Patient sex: M
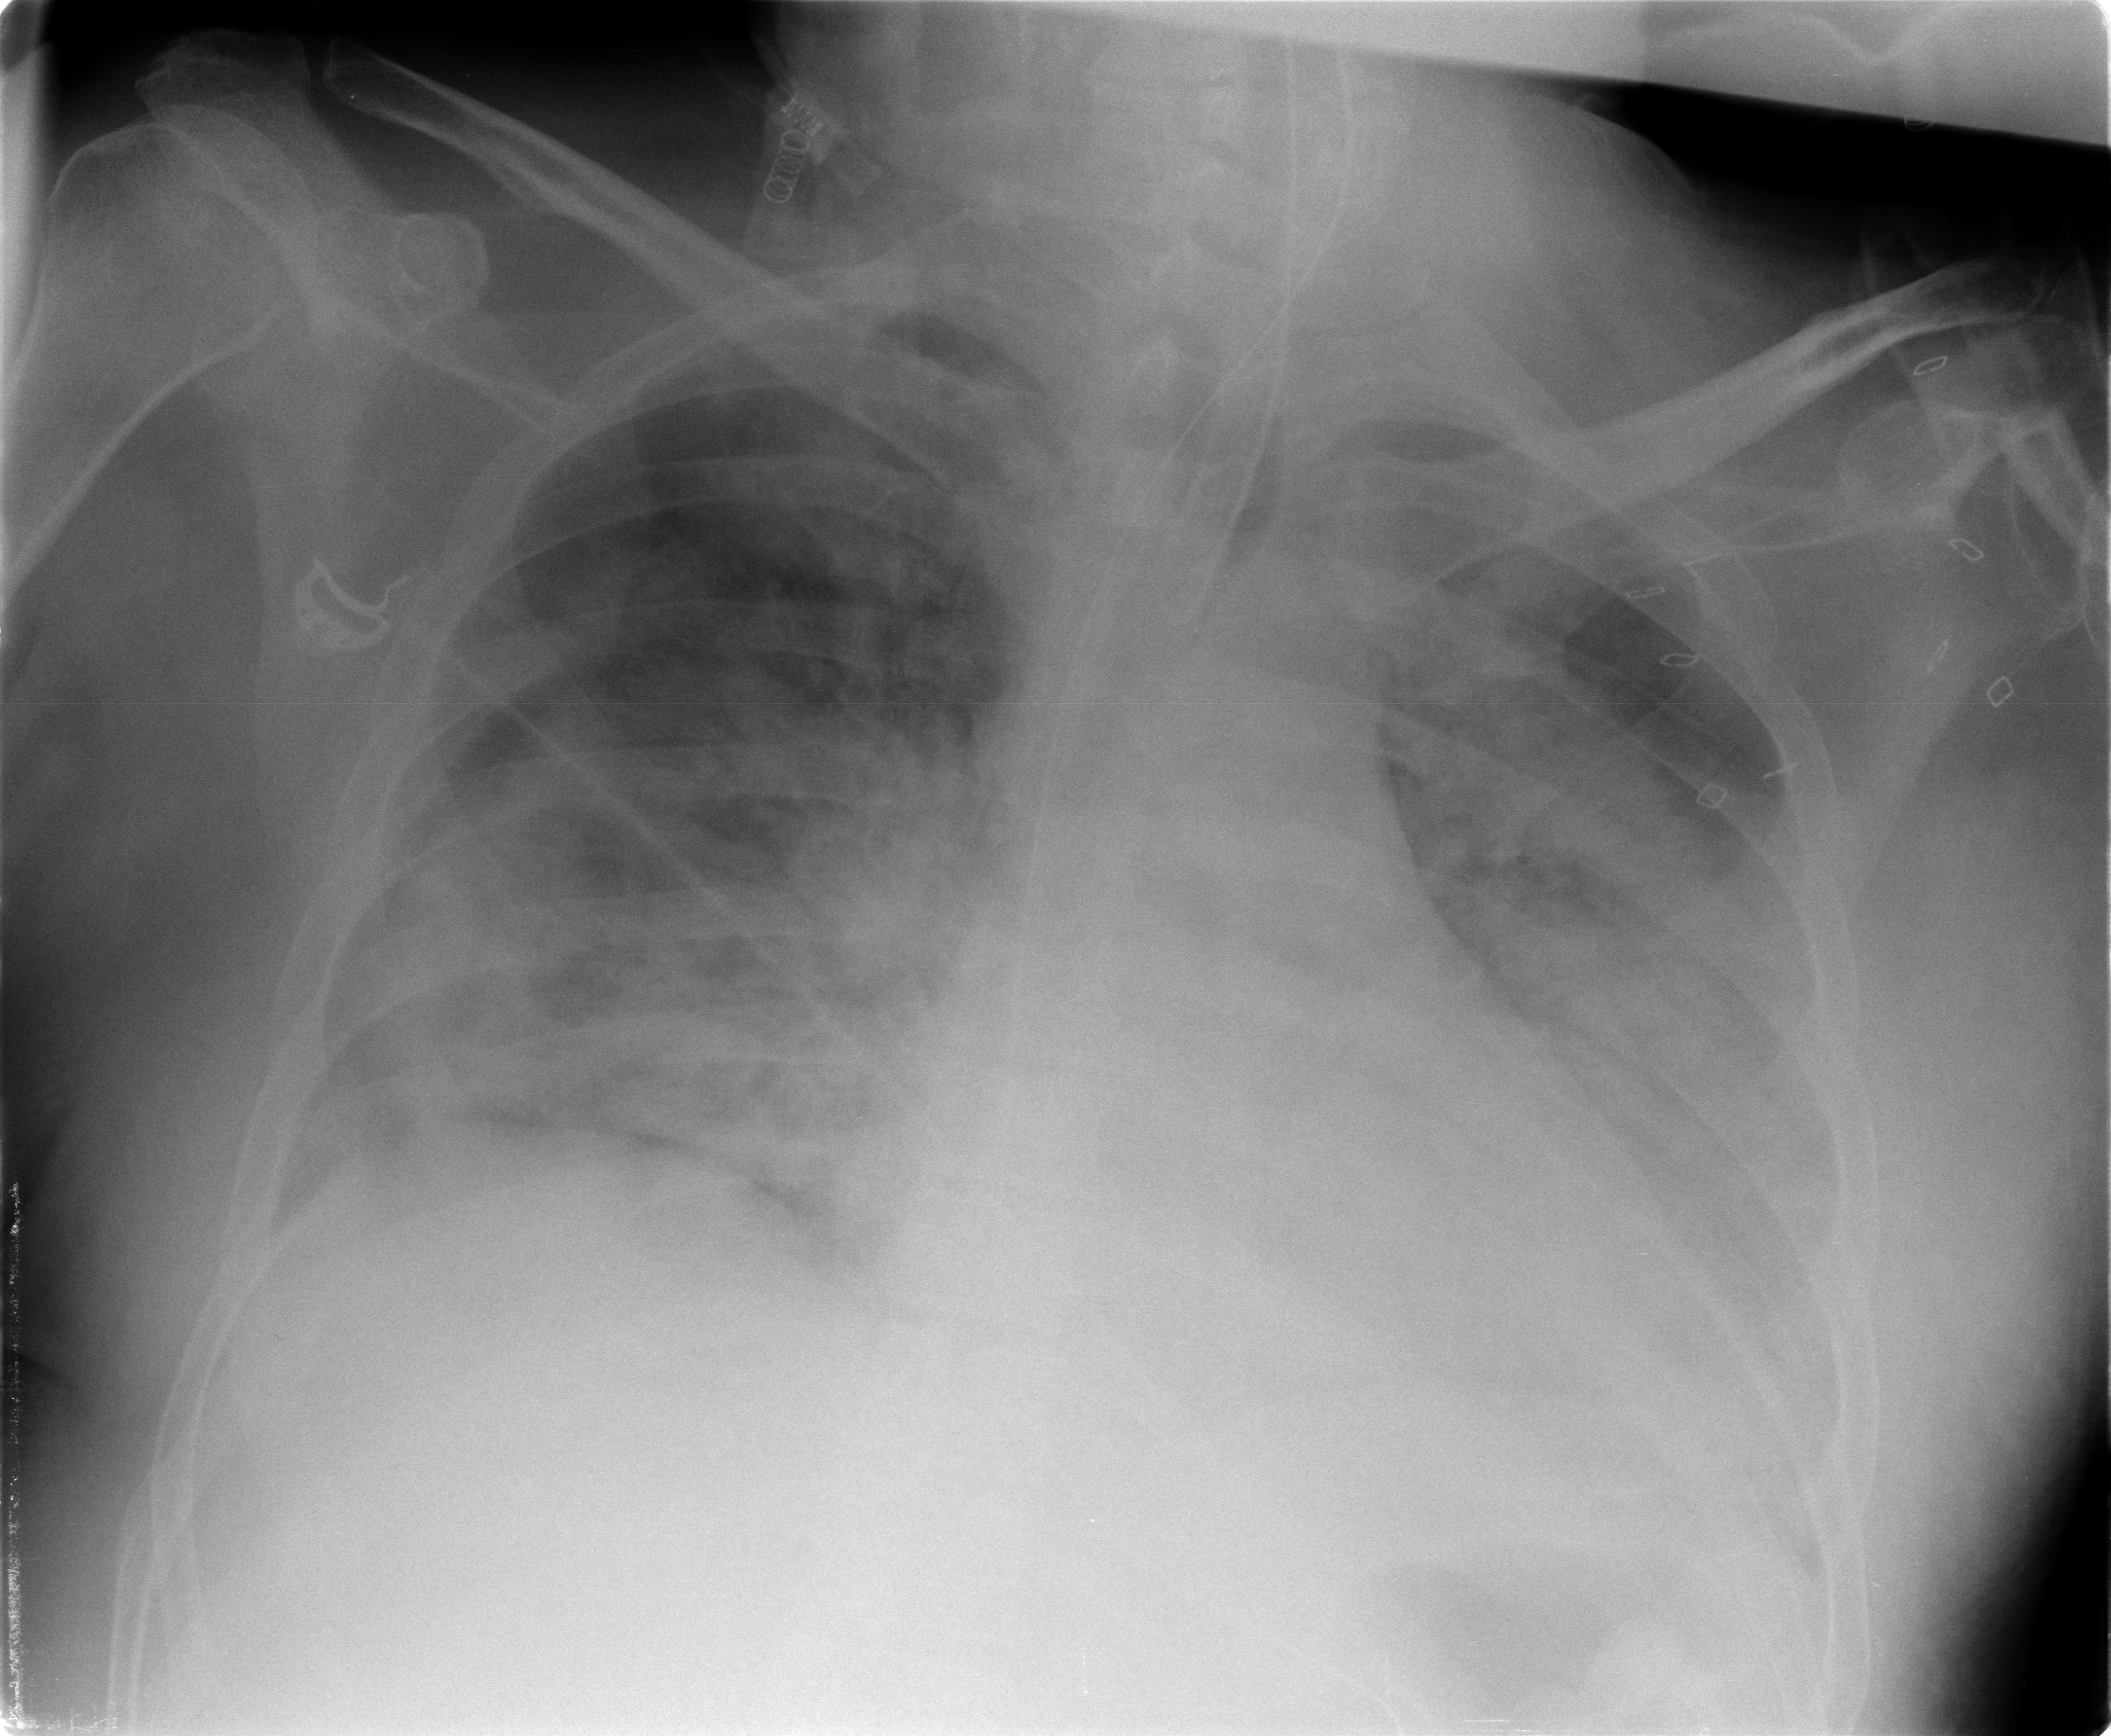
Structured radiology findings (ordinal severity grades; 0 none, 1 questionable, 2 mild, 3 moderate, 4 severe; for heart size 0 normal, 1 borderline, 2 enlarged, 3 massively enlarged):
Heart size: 0
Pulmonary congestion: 0
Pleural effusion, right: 2
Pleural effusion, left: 2
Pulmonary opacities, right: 3
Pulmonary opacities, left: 2
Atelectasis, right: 2
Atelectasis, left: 2